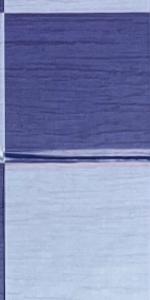
Label: Empty